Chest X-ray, PA view. Patient: 52 years old, sex M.
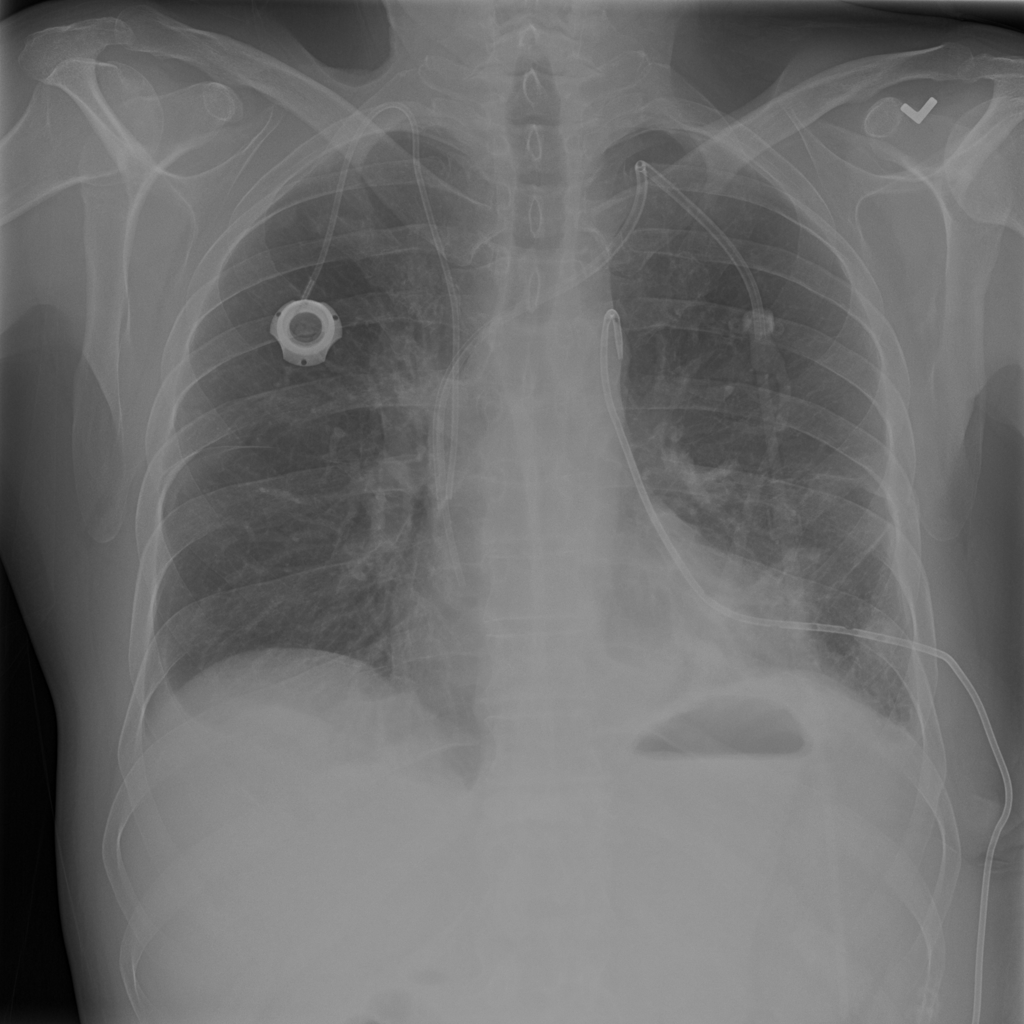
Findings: No Finding